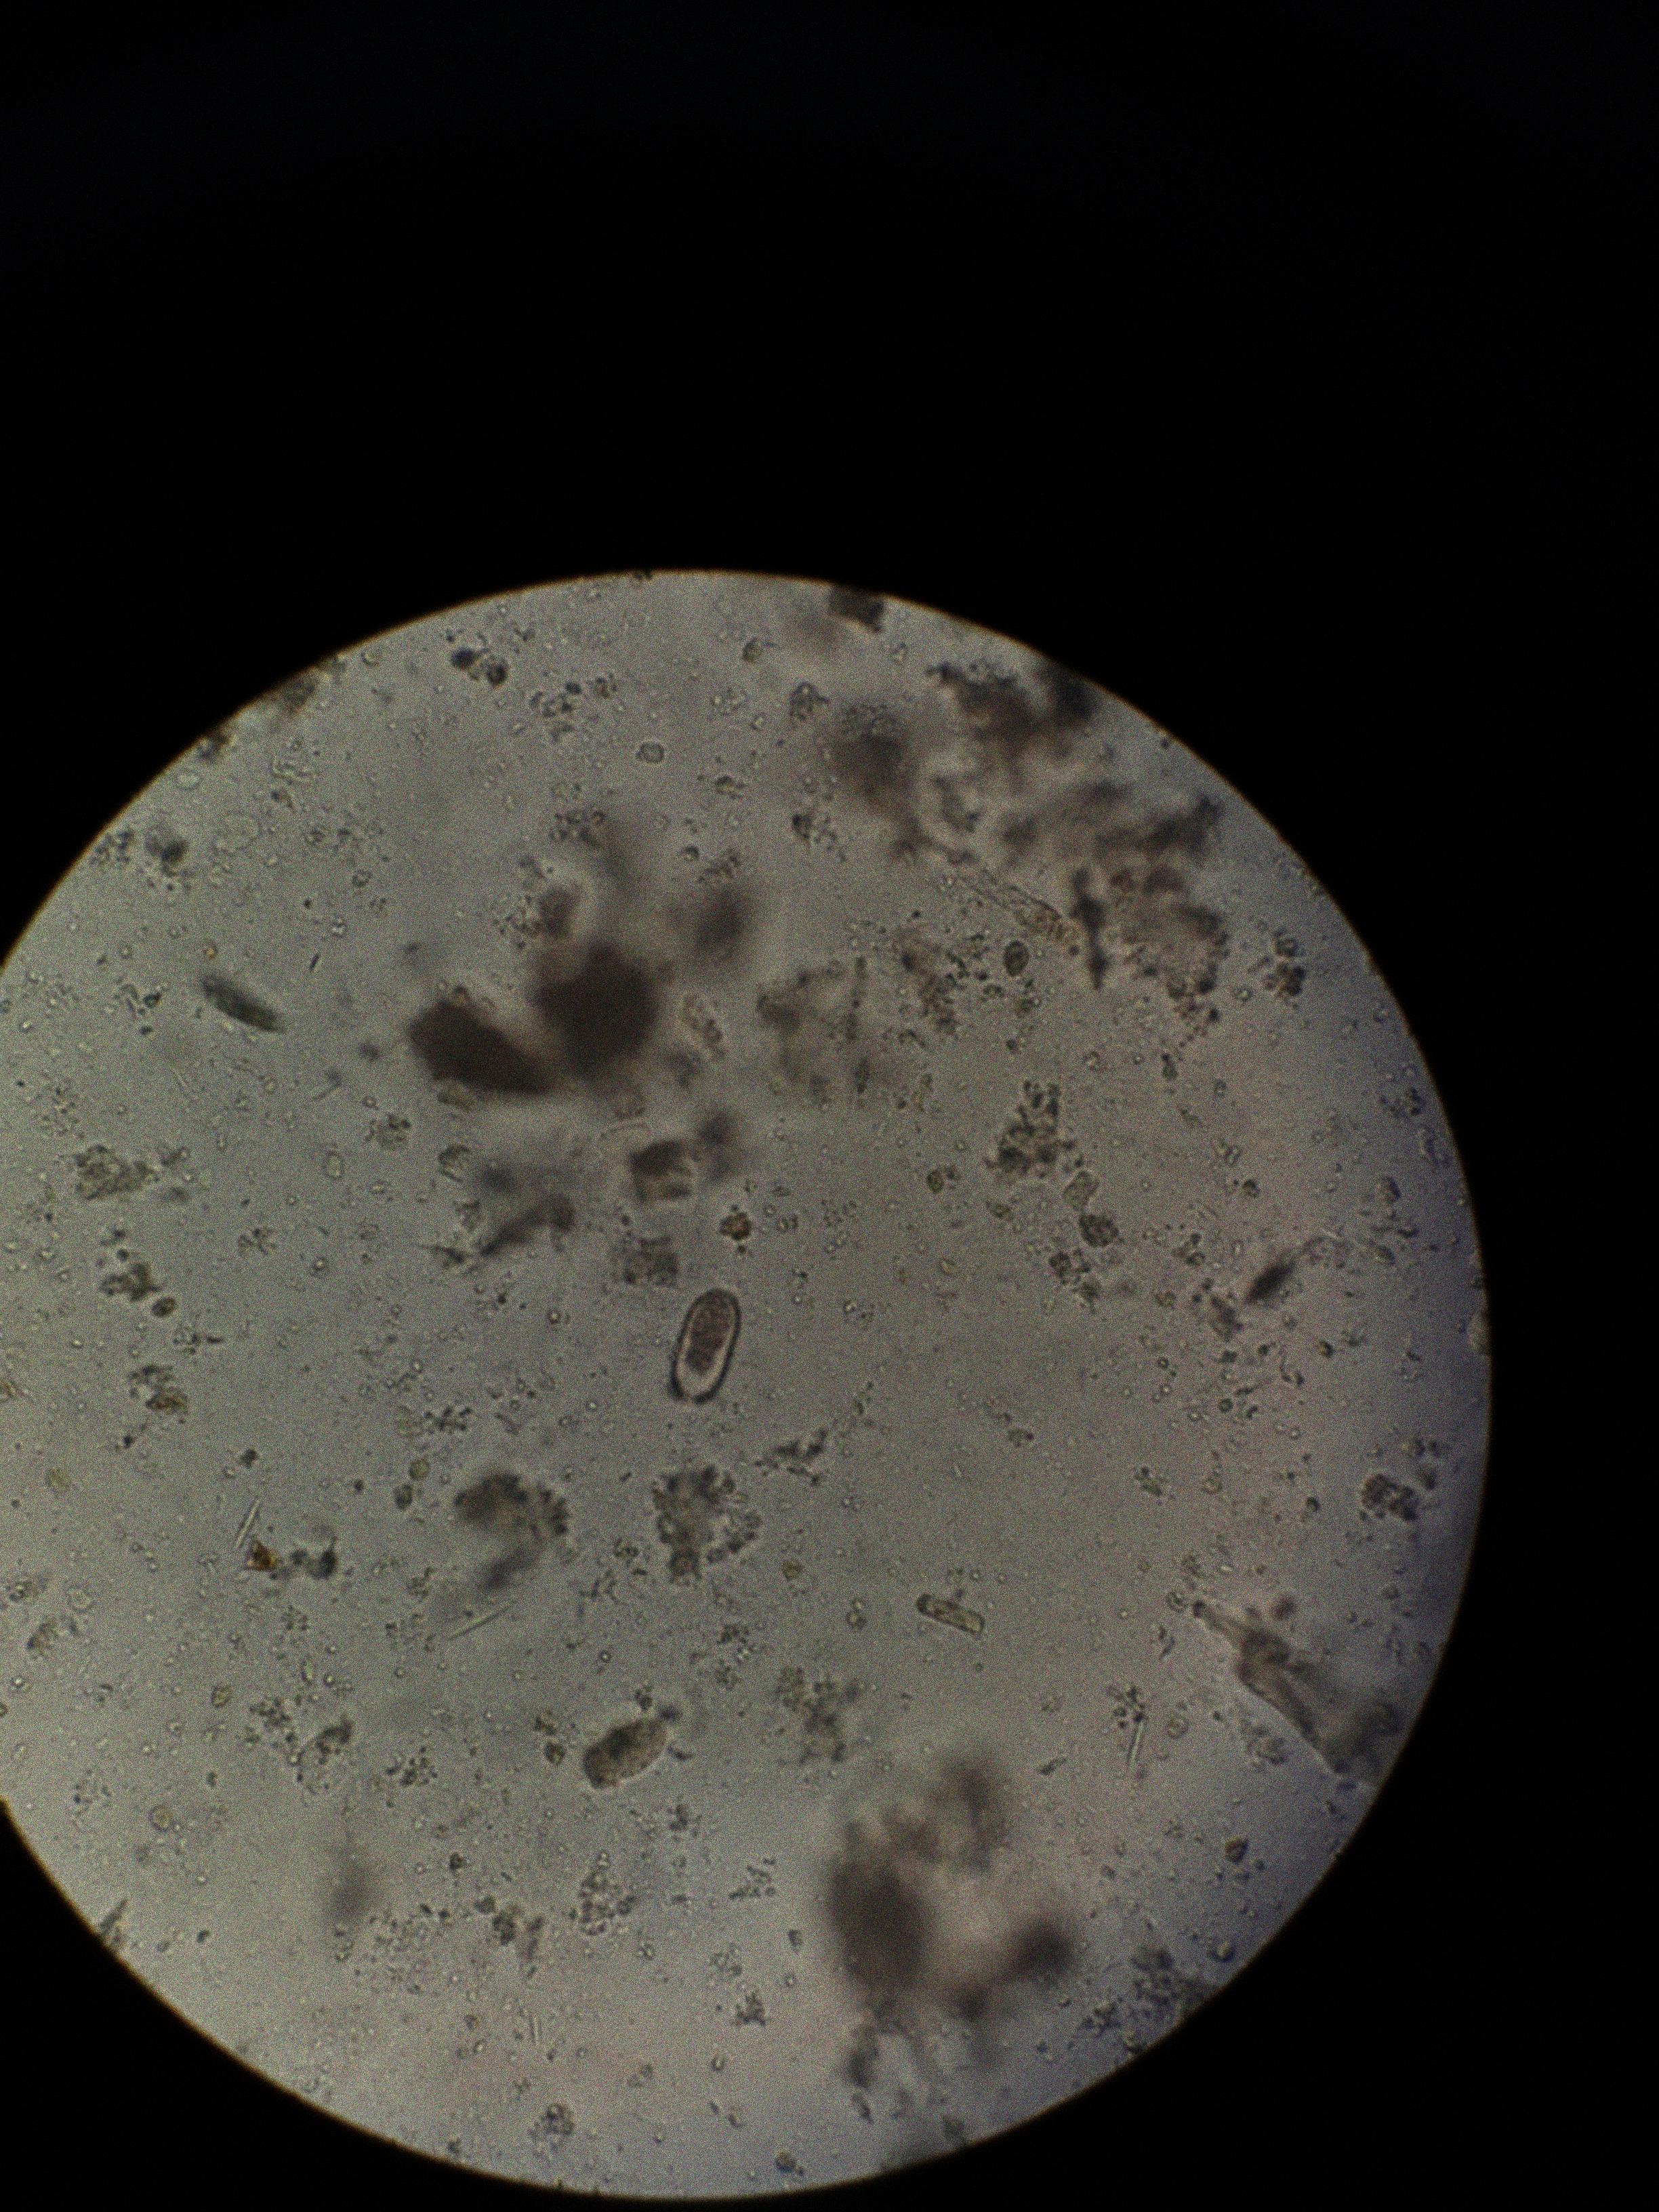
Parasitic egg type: Capillaria philippinensis